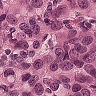
Metastatic tissue present: yes